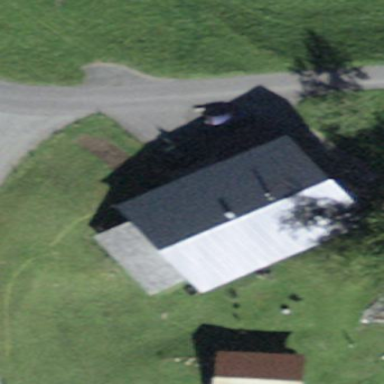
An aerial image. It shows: Farm building.